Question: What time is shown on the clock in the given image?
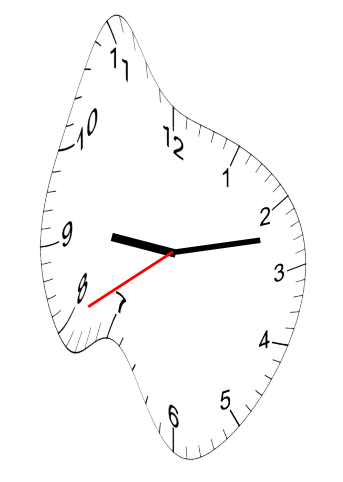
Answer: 09:12:40